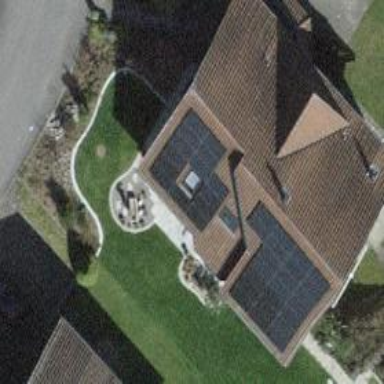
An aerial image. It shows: Solar power generator.